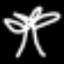
Label: palm tree